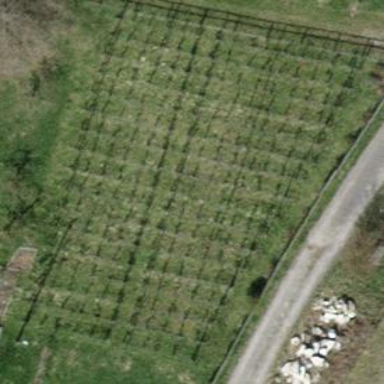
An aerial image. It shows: Vineyard where grapes are grown.